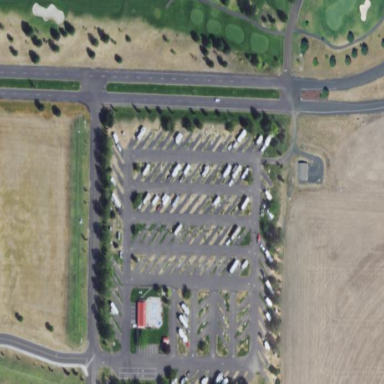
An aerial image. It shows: Campsite designated for tourism.